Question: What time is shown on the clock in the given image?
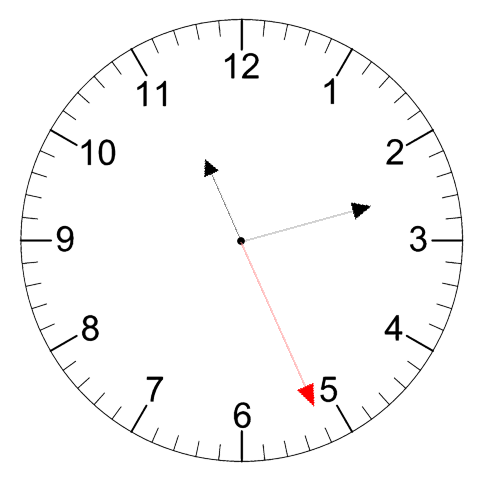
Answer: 11:12:26